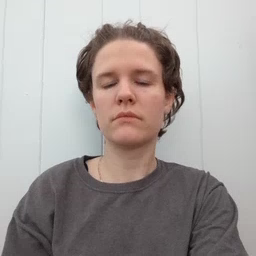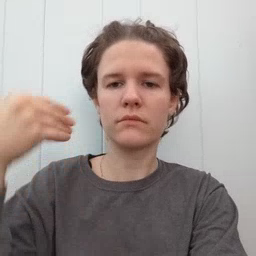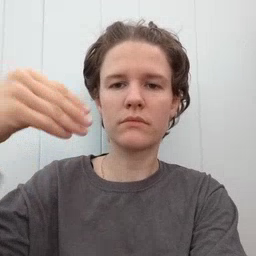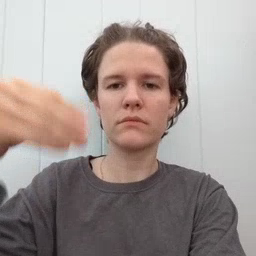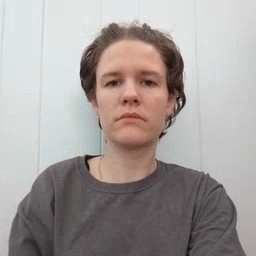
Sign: store